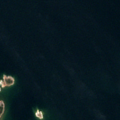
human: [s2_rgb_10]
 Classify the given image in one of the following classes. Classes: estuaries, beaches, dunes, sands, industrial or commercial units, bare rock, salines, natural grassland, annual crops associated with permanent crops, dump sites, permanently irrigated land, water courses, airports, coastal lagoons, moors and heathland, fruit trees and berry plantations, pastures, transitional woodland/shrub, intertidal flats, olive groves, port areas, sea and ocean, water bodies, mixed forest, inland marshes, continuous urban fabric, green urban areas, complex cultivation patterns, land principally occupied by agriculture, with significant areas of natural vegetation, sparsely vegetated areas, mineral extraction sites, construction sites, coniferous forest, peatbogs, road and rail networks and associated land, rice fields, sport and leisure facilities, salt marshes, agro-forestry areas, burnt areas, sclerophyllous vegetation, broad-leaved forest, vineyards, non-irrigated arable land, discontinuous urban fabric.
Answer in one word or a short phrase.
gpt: mixed forest, sea and ocean